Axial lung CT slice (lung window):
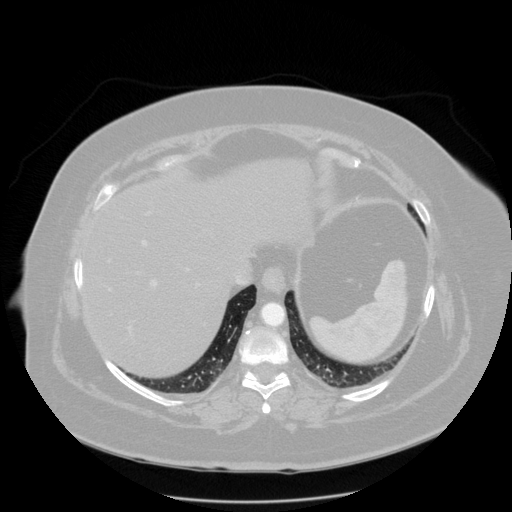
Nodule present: no